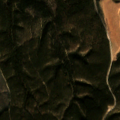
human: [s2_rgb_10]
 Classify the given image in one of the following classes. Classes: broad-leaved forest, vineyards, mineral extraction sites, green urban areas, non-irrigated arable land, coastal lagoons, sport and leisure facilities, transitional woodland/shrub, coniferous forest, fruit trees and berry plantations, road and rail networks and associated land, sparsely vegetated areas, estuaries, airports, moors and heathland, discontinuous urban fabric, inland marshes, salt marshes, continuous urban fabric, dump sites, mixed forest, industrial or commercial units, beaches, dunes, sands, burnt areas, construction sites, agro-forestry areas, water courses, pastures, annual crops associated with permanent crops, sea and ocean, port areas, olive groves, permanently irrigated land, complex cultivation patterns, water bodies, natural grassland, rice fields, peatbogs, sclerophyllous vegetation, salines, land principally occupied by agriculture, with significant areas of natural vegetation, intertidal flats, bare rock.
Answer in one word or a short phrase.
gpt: broad-leaved forest, transitional woodland/shrub